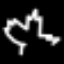
Label: leaf